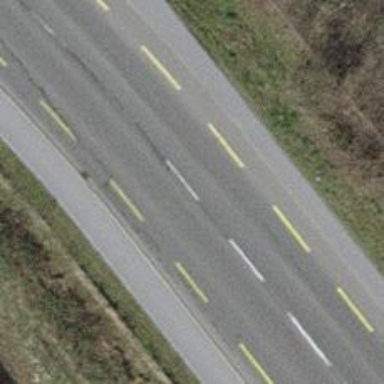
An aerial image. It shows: Primary highway with asphalt surface. There are sidewalks on both sides and lanes for cycling in both directions.